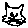
Label: cat